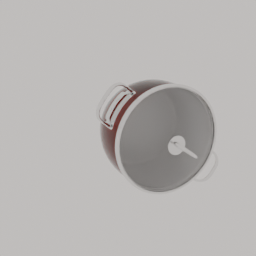
Label: tools